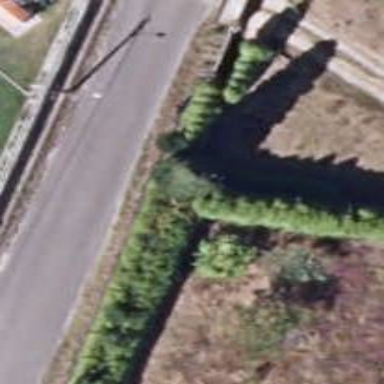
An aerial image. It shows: Fence is in the image.